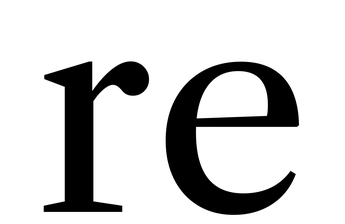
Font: LibreCaslonText_Regular